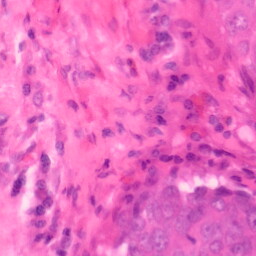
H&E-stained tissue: Colon